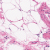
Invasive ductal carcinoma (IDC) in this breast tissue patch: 0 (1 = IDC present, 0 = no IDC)